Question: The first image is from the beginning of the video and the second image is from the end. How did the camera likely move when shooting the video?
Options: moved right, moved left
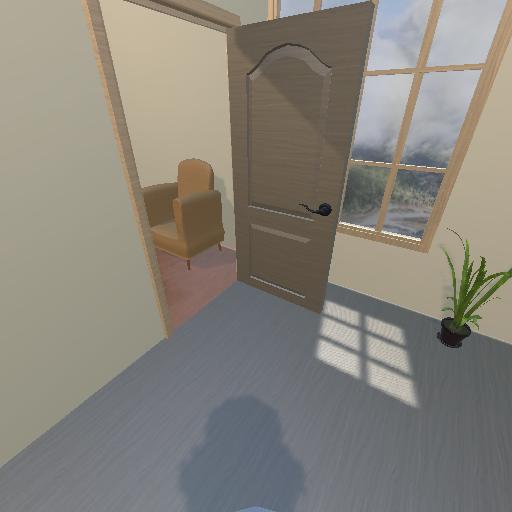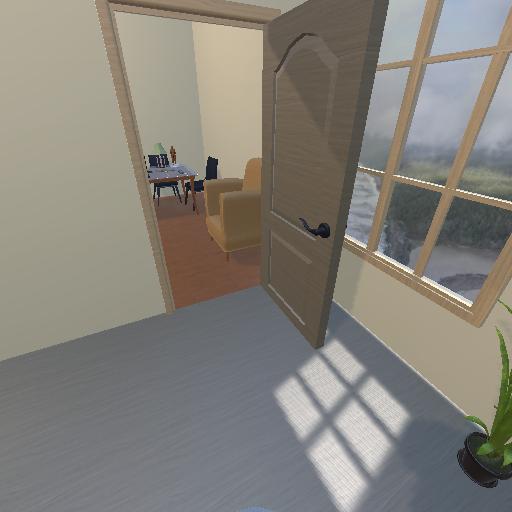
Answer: moved right